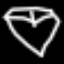
Label: diamond